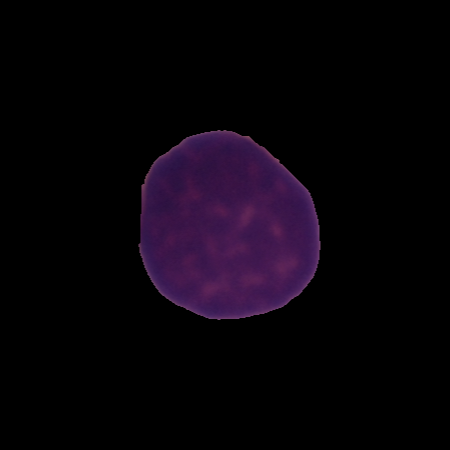
Label: healthy